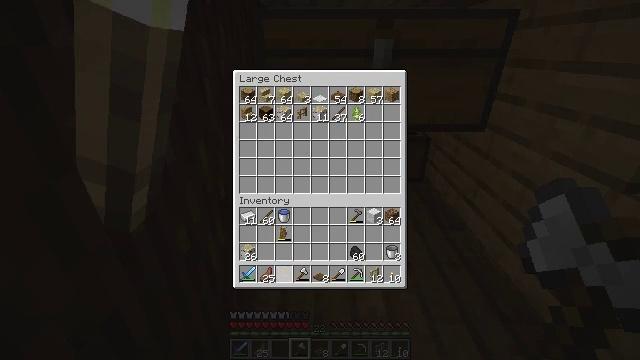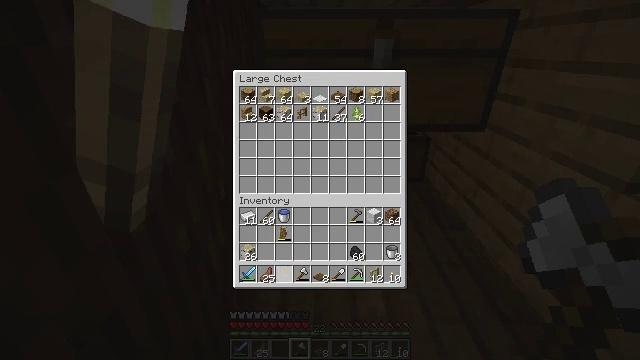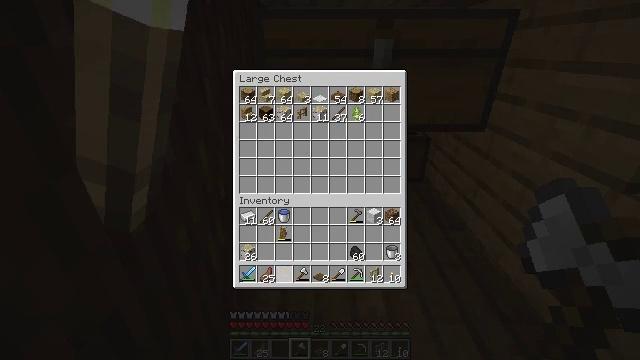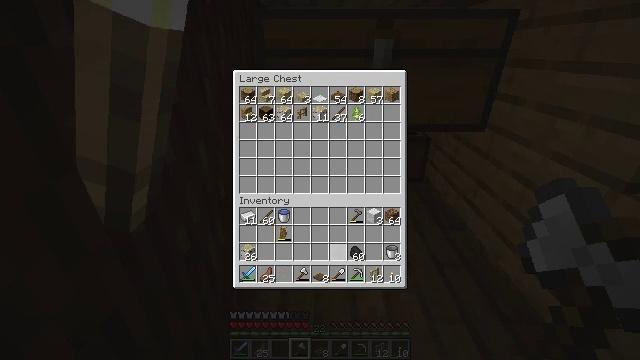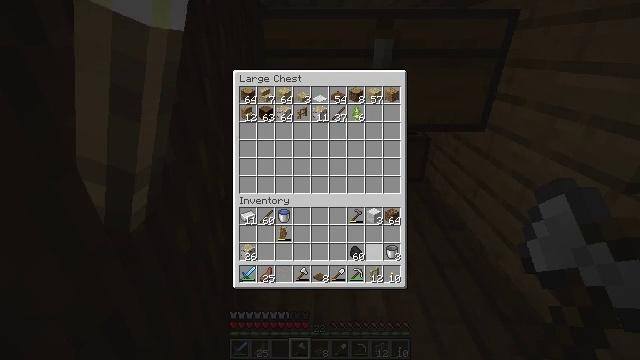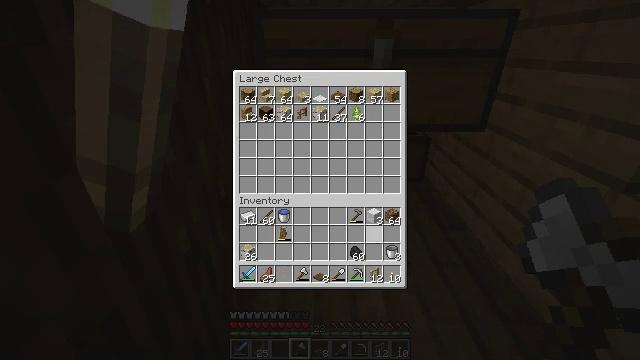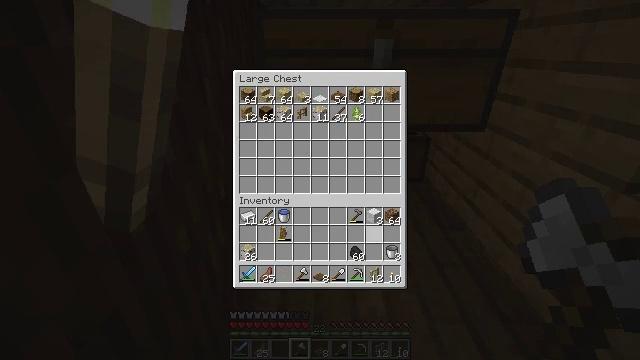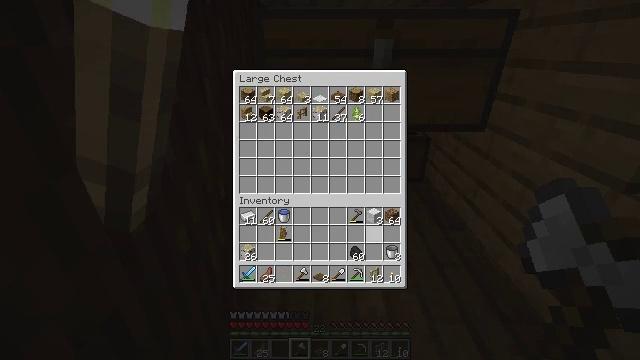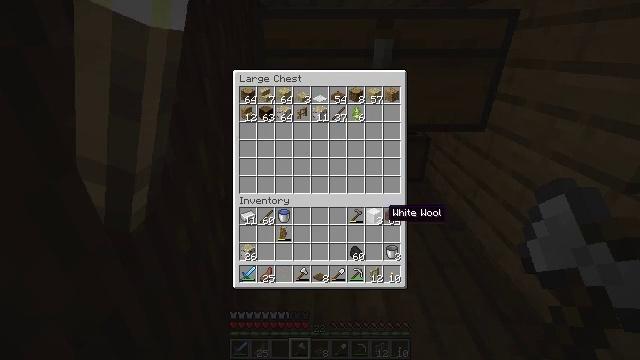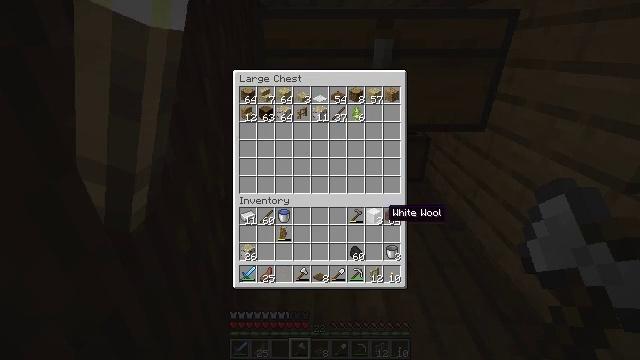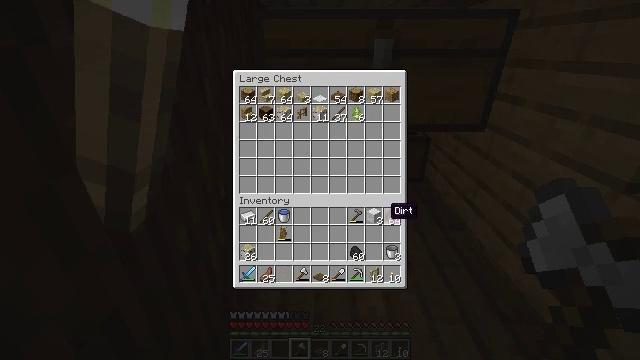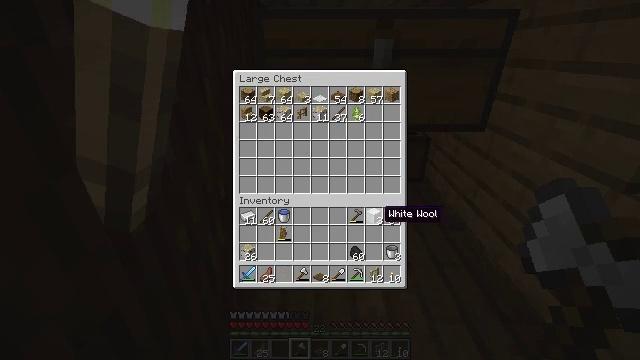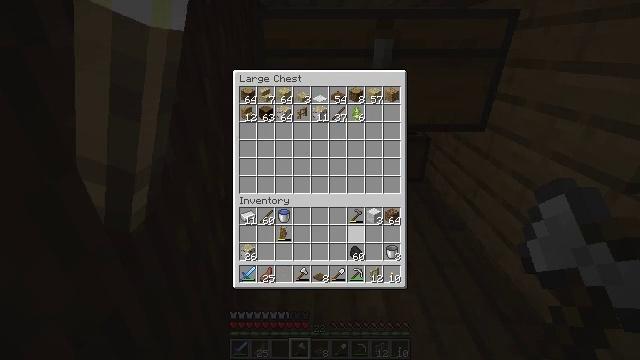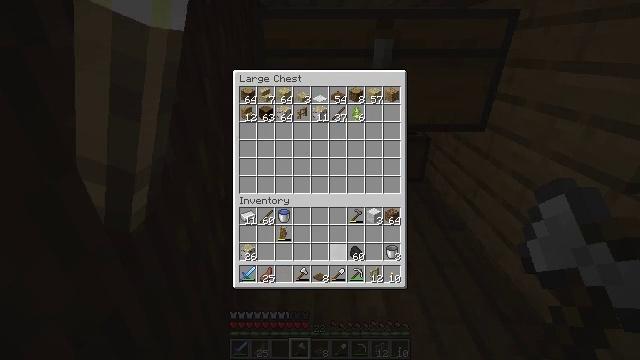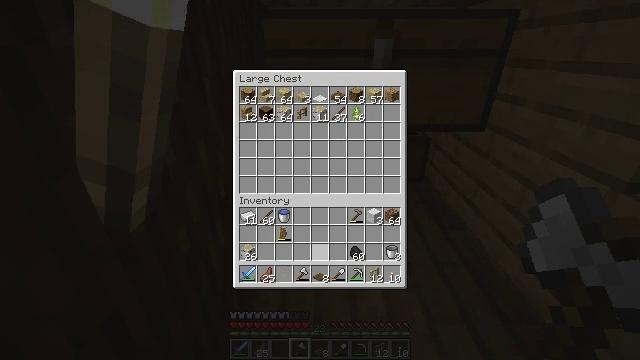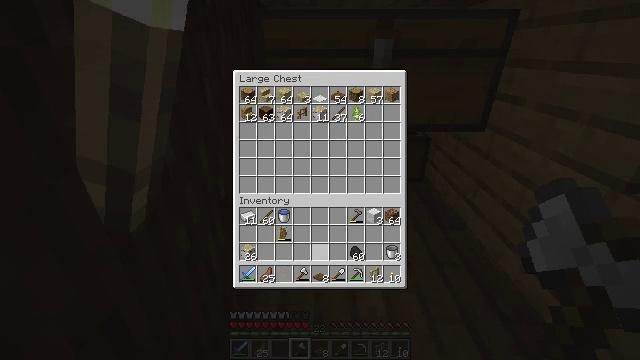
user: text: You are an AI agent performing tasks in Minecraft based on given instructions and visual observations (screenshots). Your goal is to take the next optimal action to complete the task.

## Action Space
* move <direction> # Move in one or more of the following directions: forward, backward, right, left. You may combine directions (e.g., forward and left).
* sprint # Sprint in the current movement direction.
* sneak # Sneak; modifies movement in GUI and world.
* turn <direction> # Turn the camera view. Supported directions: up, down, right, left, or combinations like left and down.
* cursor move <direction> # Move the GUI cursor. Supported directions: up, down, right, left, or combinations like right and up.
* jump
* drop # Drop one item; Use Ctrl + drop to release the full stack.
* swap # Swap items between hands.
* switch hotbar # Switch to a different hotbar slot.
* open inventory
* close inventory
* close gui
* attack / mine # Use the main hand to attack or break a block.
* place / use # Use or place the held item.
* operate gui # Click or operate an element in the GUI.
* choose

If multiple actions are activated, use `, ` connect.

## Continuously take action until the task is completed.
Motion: motion action
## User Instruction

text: Gather the nether wart block from a crimson forest.
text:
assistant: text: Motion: sneak, operate gui
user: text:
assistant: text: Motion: sneak
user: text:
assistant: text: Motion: sneak, cursor move right and up
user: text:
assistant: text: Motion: sneak, cursor move right and up
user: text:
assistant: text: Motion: sneak, cursor move right and up
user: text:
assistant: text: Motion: sneak
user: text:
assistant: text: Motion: sneak
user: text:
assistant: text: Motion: sneak
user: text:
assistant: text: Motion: sneak
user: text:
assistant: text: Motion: sneak
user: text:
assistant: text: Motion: sneak
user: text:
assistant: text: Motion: sneak, cursor move left and down
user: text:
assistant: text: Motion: sneak, cursor move left and down
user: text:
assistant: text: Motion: sneak, cursor move left and down
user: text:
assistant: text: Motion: sneak
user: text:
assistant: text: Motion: sneak
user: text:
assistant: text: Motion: sneak
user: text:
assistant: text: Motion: sneak
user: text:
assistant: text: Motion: sneak
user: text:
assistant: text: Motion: sneak
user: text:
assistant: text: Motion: sneak
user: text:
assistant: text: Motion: sneak
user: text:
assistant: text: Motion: sneak
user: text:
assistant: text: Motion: sneak
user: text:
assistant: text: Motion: sneak
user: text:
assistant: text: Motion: sneak
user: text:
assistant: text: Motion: sneak
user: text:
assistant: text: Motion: sneak
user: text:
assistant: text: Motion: sneak
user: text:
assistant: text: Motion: sneak